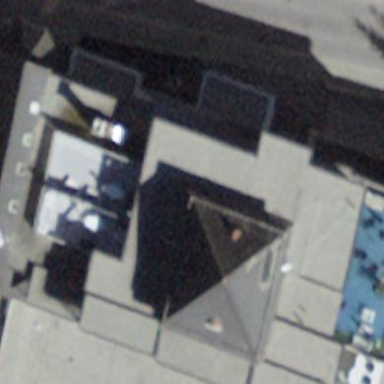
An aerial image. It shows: Hotel building.